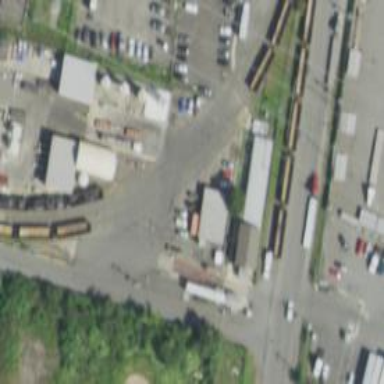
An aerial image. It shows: Railway yard.